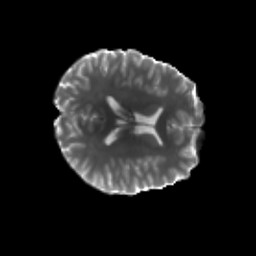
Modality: T2w
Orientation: axial
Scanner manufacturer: siemens
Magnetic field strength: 3 T
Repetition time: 4.16 s
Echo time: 0.0806 s